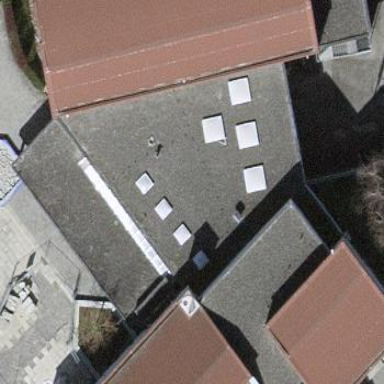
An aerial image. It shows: School building.